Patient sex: M
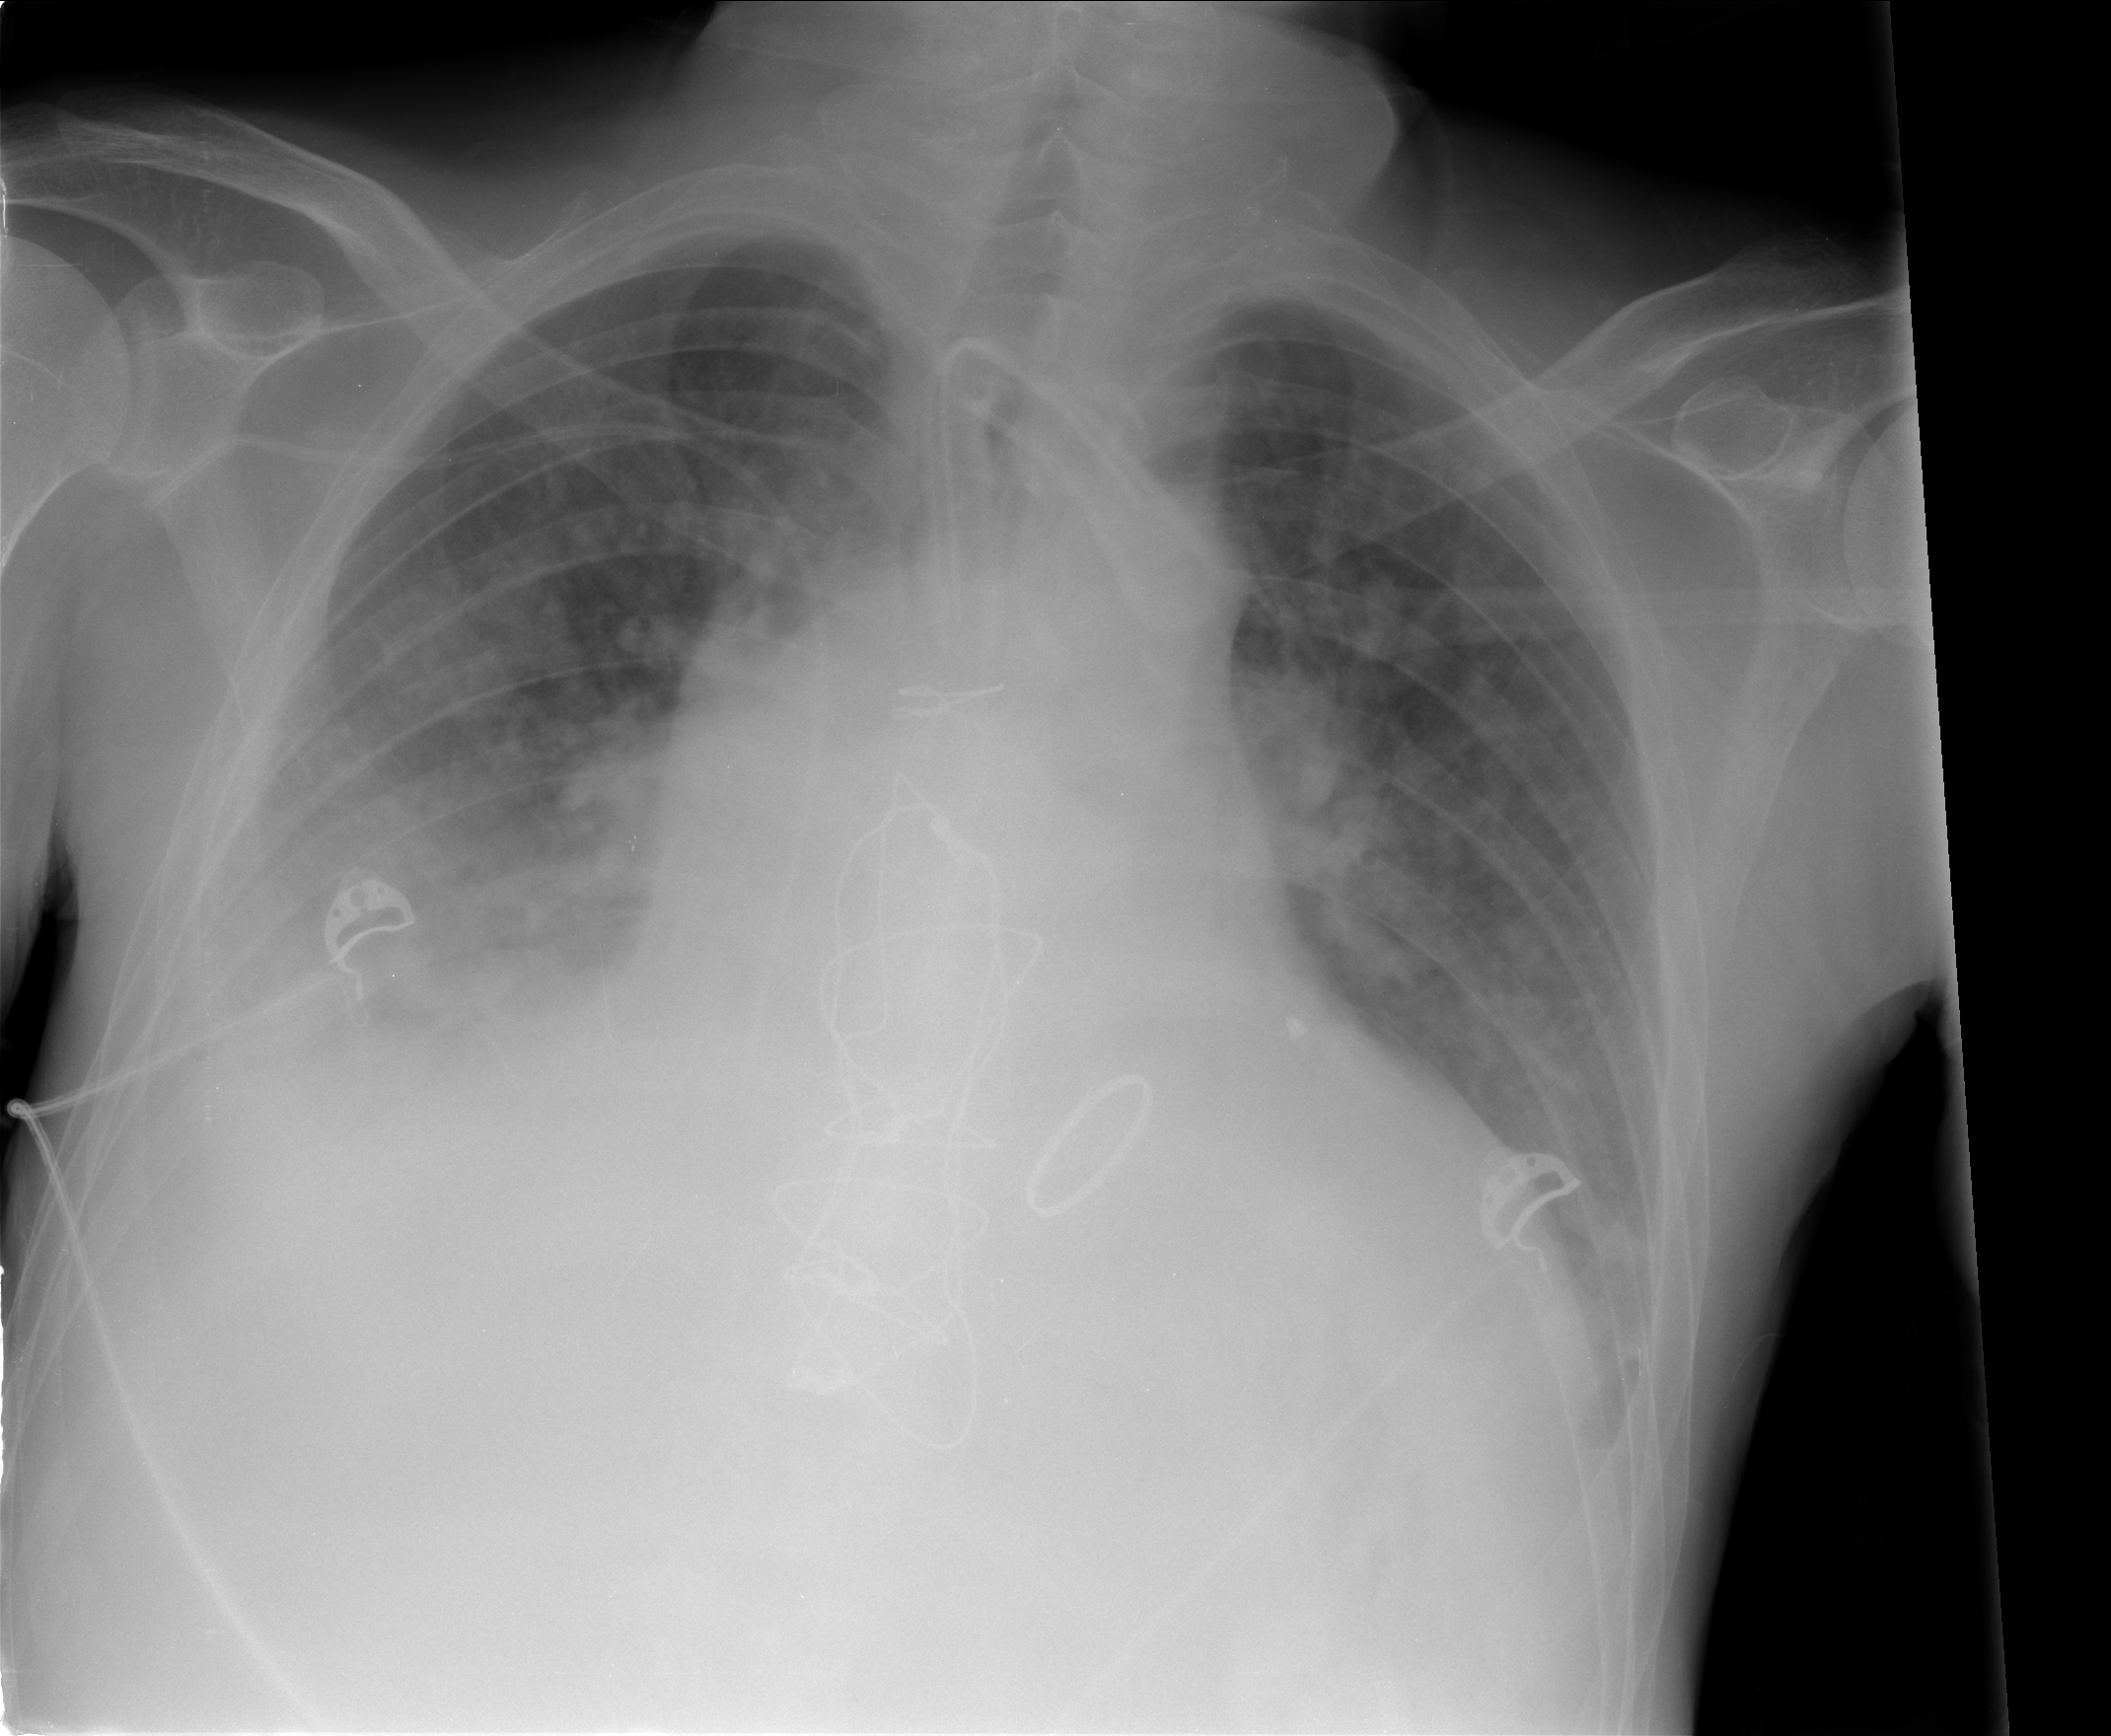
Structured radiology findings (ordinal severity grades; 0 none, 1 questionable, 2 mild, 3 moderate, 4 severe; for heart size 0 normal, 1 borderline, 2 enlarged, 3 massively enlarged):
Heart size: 2
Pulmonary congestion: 2
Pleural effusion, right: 2
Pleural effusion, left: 1
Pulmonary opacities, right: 2
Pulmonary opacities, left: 2
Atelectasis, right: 2
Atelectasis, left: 2